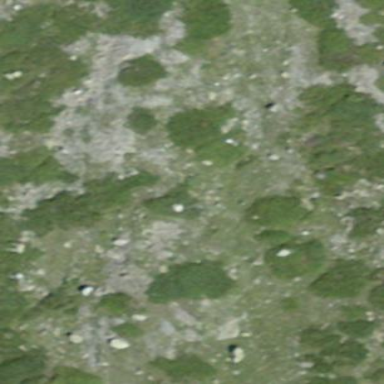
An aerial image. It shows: Landscape with heath vegetation.